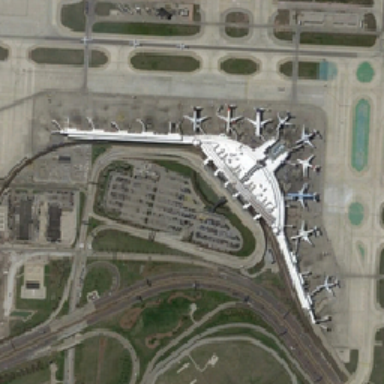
Several buildings and green trees are around a piece of bareland .